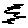
Label: zigzag